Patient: sex M, age 74
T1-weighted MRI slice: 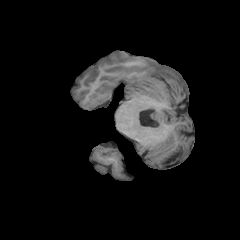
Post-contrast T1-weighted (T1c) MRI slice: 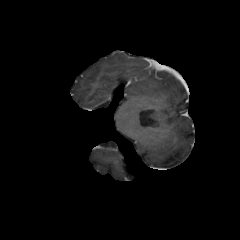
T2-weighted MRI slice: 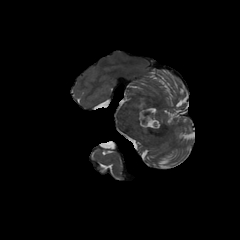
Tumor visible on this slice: no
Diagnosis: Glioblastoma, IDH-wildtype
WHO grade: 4